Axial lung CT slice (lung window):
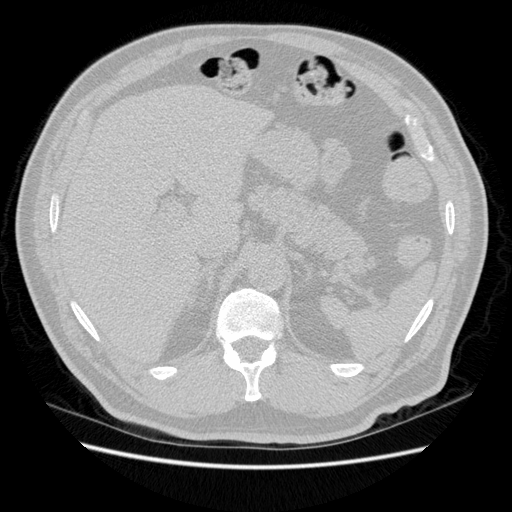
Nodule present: no